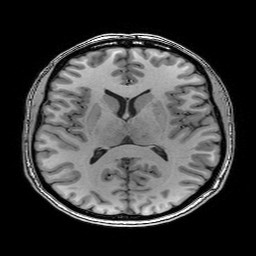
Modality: T1w
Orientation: coronal
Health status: healthy
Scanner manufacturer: philips
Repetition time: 0.007547 s
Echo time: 0.0035 s